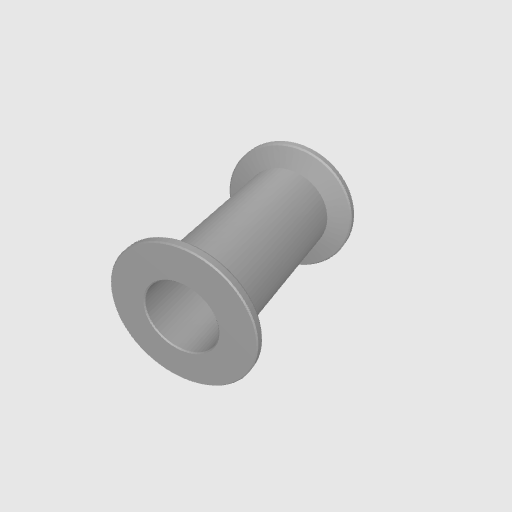
Part: BeltIdler6ID12OD18